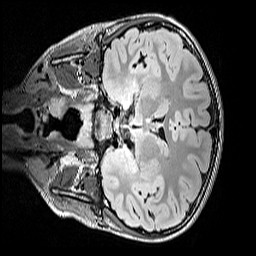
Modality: FLAIR
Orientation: coronal
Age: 11
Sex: male
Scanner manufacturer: siemens
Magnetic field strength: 3 T
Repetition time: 5 s
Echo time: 0.388 s